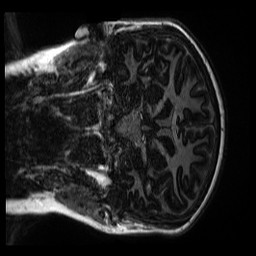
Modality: MP2RAGE
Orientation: coronal
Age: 10
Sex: female
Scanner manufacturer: siemens
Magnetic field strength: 3 T
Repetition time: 4 s
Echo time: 0.00303 s